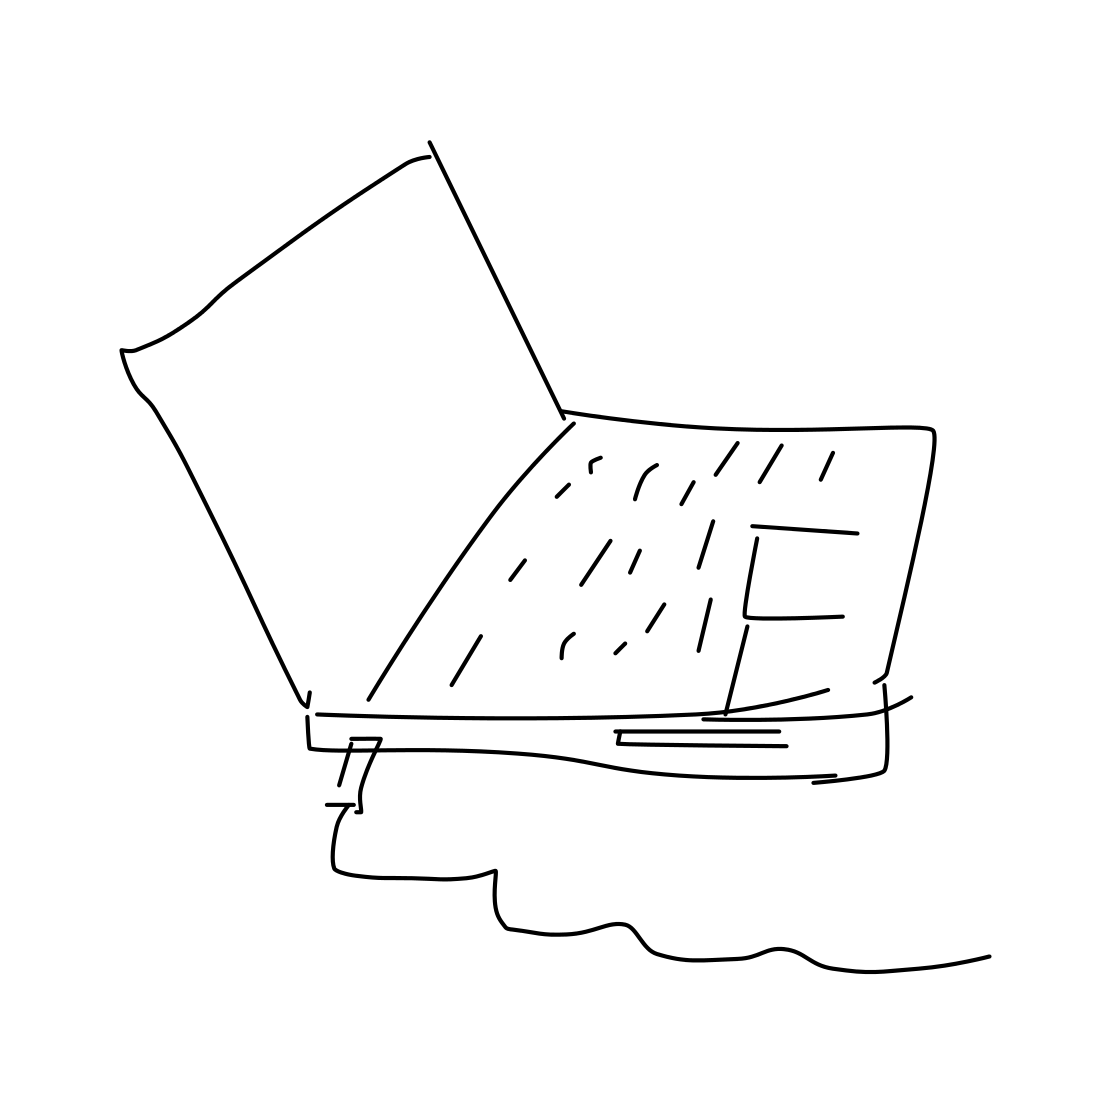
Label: laptop